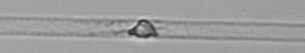
Label: Dactyliosolen_blavyanus